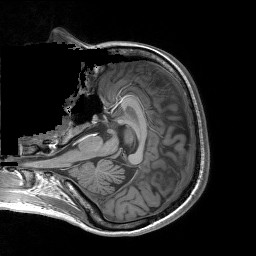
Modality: T1w
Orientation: axial